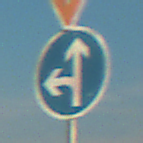
Verkehrszeichen: VorgeschriebeneFahrtrichtungGeradeausOderLinks
Zusatzzeichen oben: VorfahrtGewaehren
Umgebung: Outdoor, RoadRail
Tageszeit: SunriseSunset
Wetter: PartlyCloudy
Licht: Natural
Jahreszeit: NotSpecified
Kontrast: HighContrast